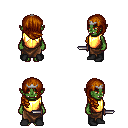
a pixel art fantasy rpg character, female body template, orc, green skin, gold chest armor, robe skirt, brunette right-swept hairstyle, silver tiara, black shoes, dagger, four views (front, back, left, right), 2x2 character sprite sheet, small pixel art, hard edges, no anti-aliasing